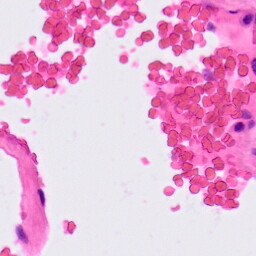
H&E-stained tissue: Lung